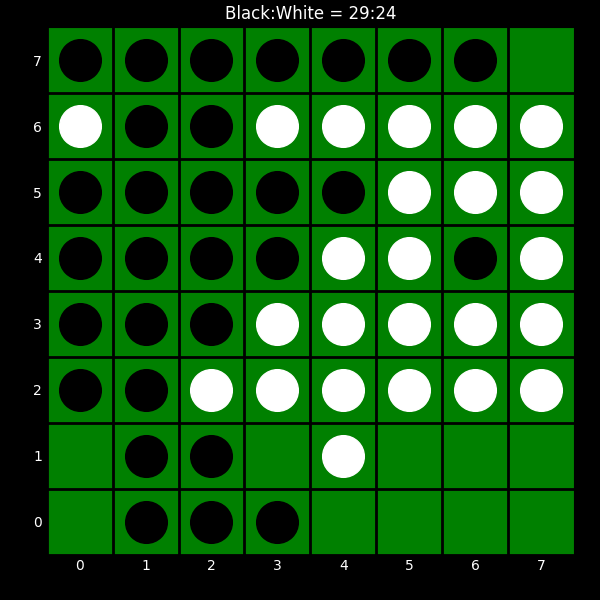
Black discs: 29
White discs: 24